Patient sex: M
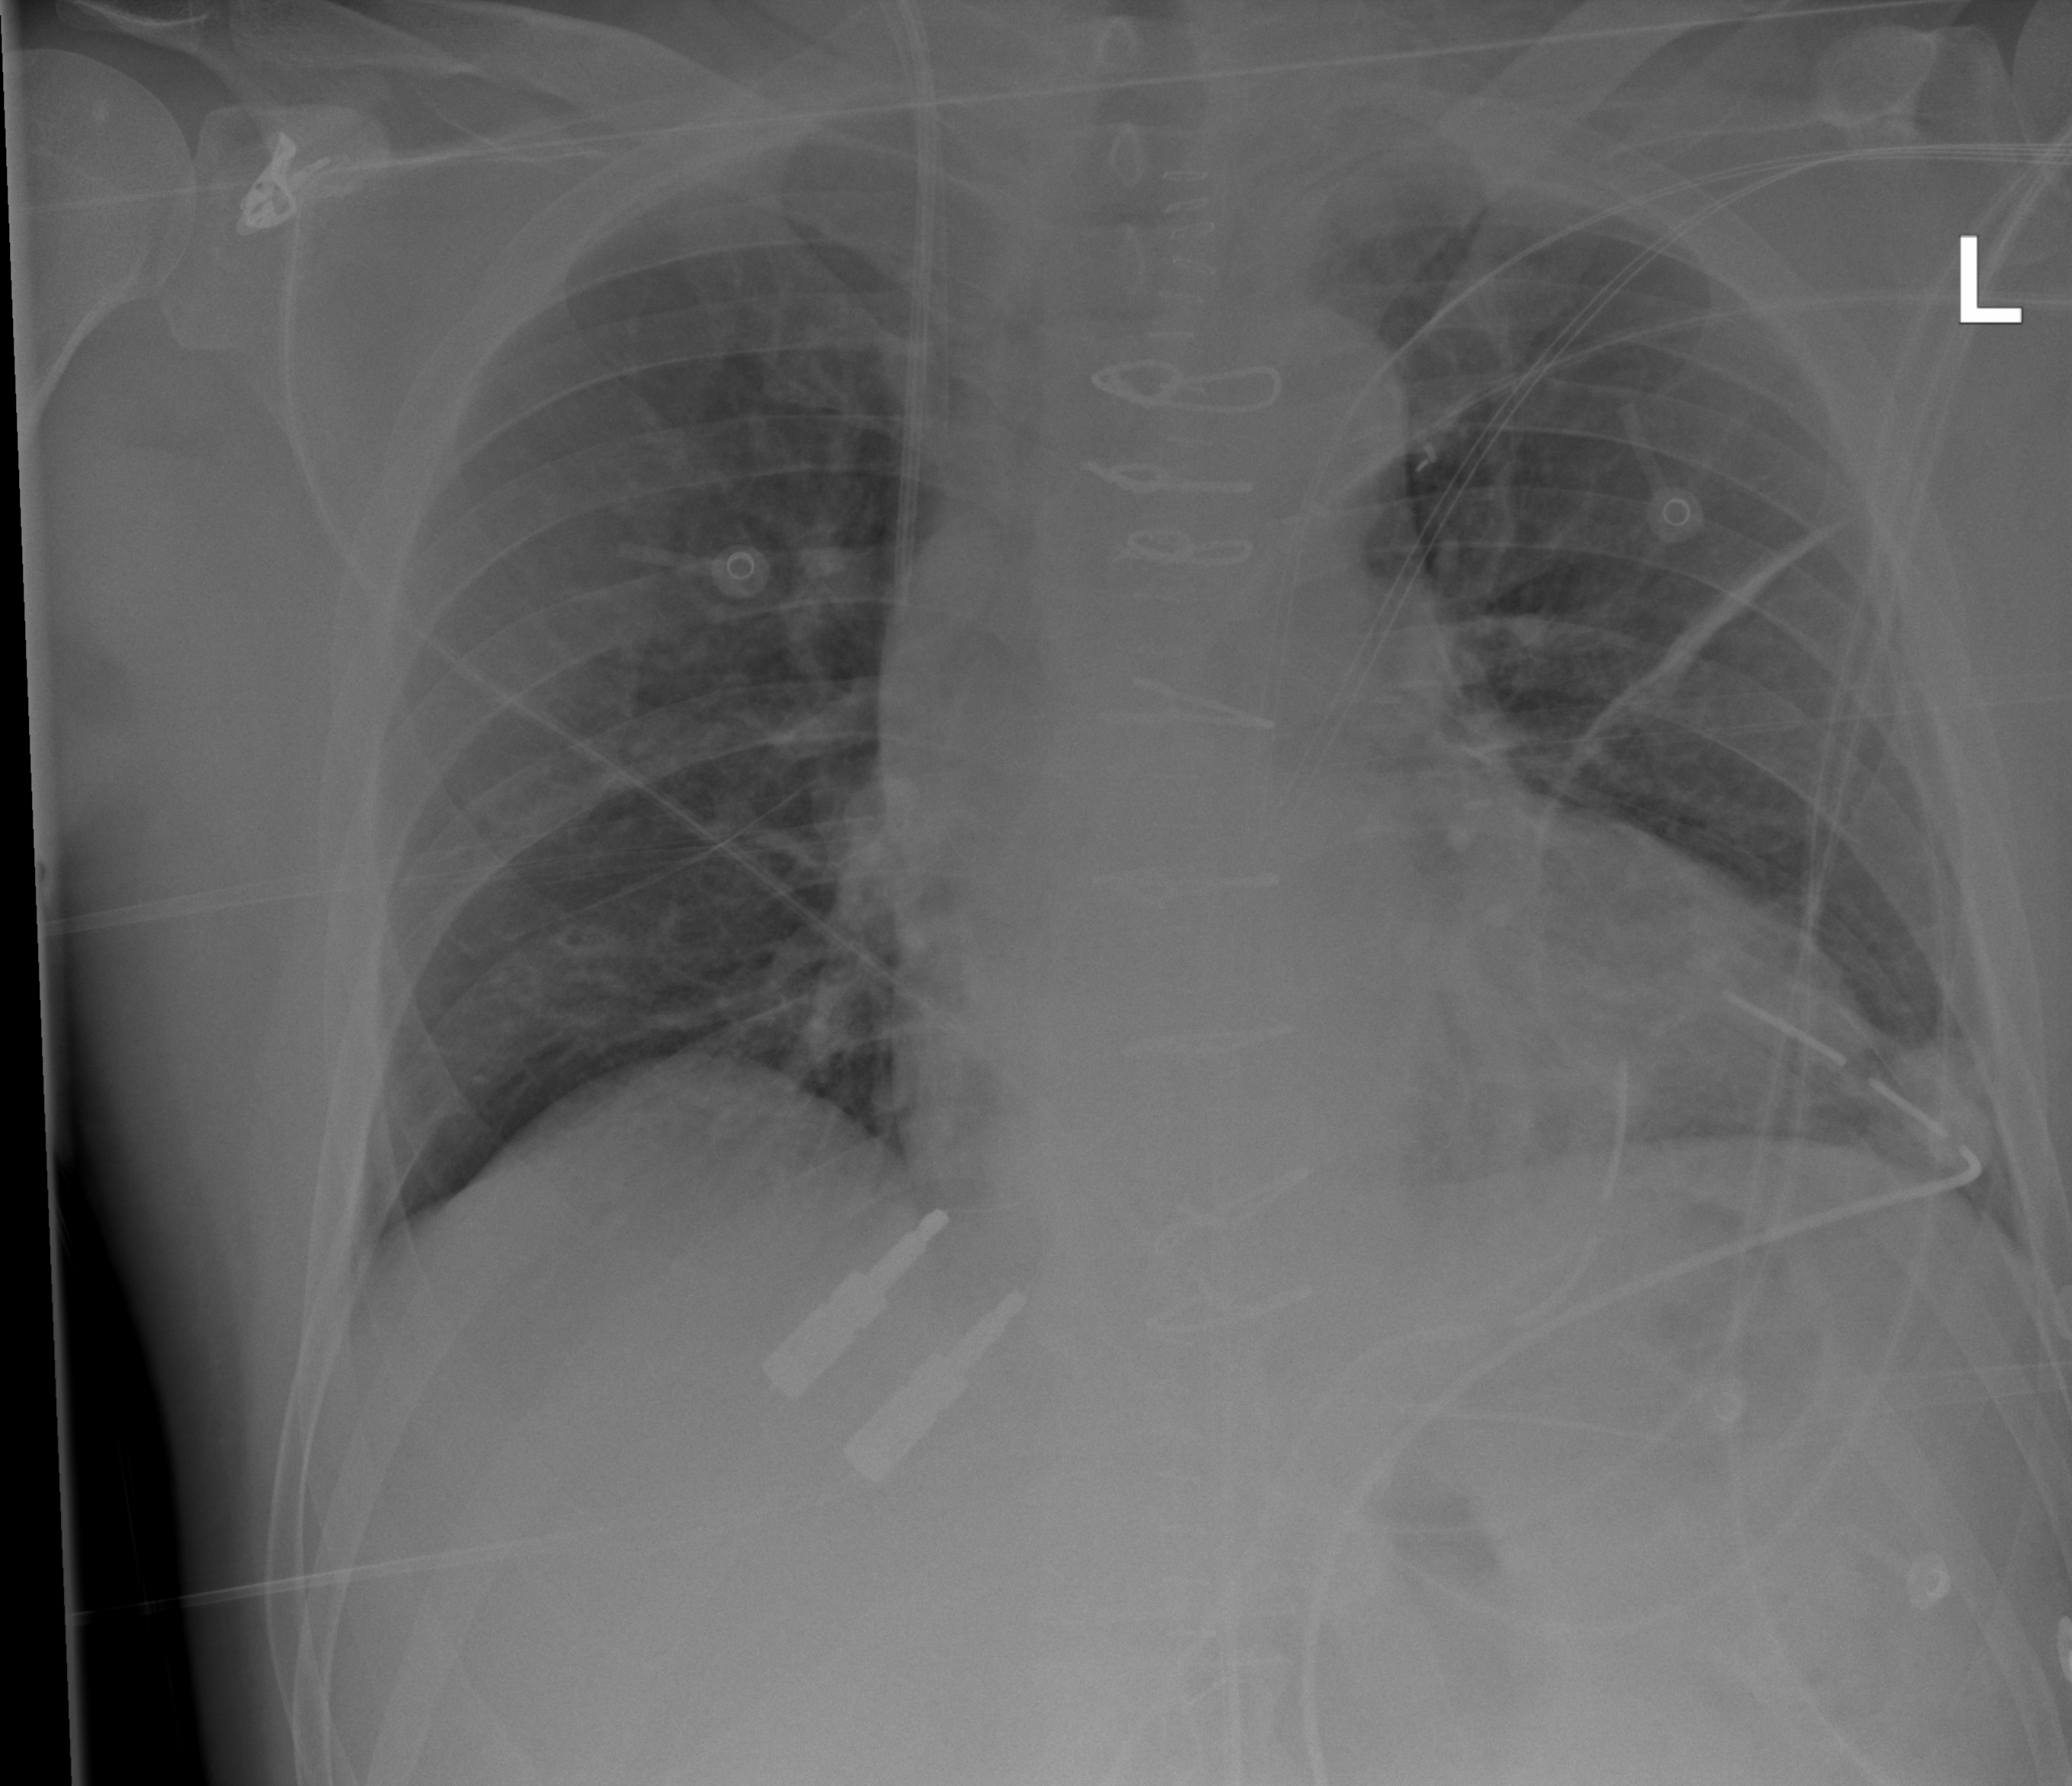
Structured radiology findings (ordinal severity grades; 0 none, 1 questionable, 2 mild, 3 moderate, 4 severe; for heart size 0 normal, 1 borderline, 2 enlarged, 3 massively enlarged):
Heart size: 0
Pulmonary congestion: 0
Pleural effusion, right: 0
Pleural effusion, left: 2
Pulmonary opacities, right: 0
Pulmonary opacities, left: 0
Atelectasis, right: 1
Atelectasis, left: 2